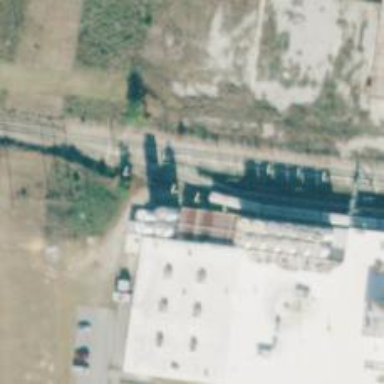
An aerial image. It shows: Rail spur service.